Brain MRI, t2w sequence, axial 2D slice.
Patient: age 33, sex F, weight 78 kg, height 1.78 m
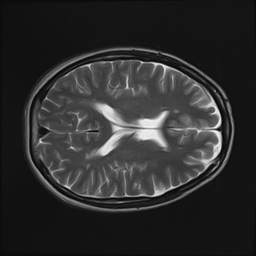